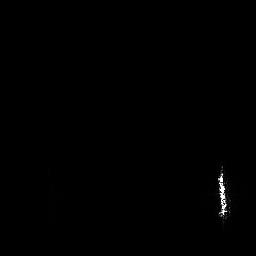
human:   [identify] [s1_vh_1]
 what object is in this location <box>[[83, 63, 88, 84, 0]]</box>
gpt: <ref>1 medium ship at the bottom right</ref>